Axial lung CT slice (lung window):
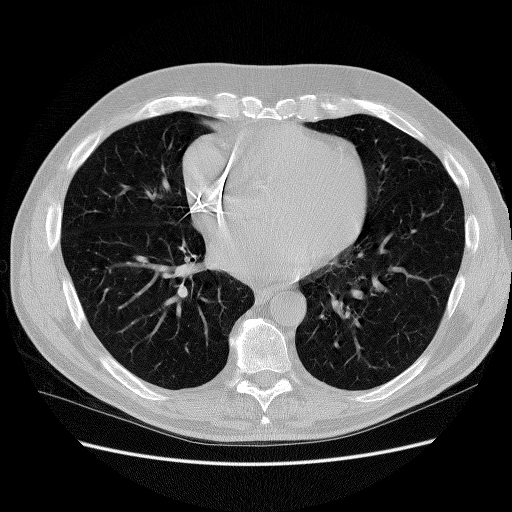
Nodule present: no